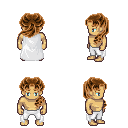
a pixel art fantasy rpg character, male body template, human, tanned skin, white cape, white pants, brown princess hairstyle, four views (front, back, left, right), 2x2 character sprite sheet, small pixel art, hard edges, no anti-aliasing